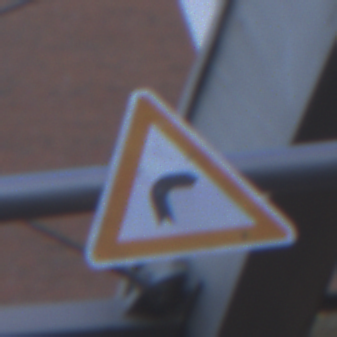
Verkehrszeichen: KurveRechts
Umgebung: Outdoor, Urban
Tageszeit: SunriseSunset
Wetter: Clear
Licht: Natural
Jahreszeit: NotSpecified
Kontrast: MediumContrast